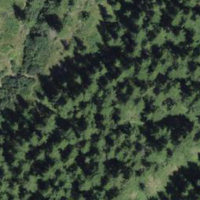
EUNIS habitat code: 41
Species observed at this site:
Vanessa cardui
Vanessa atalanta
Celastrina argiolus